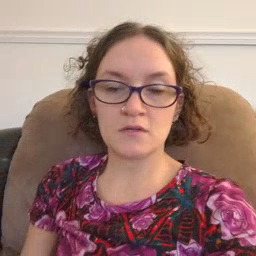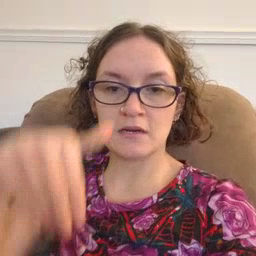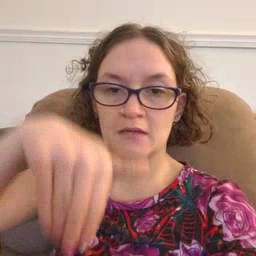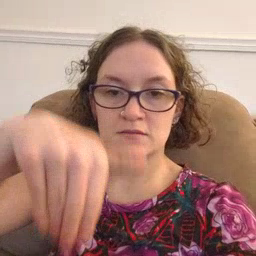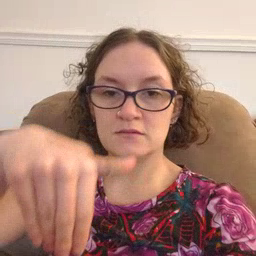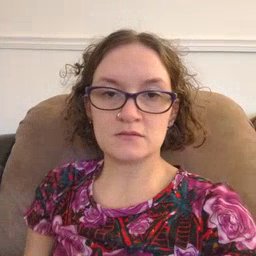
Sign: night